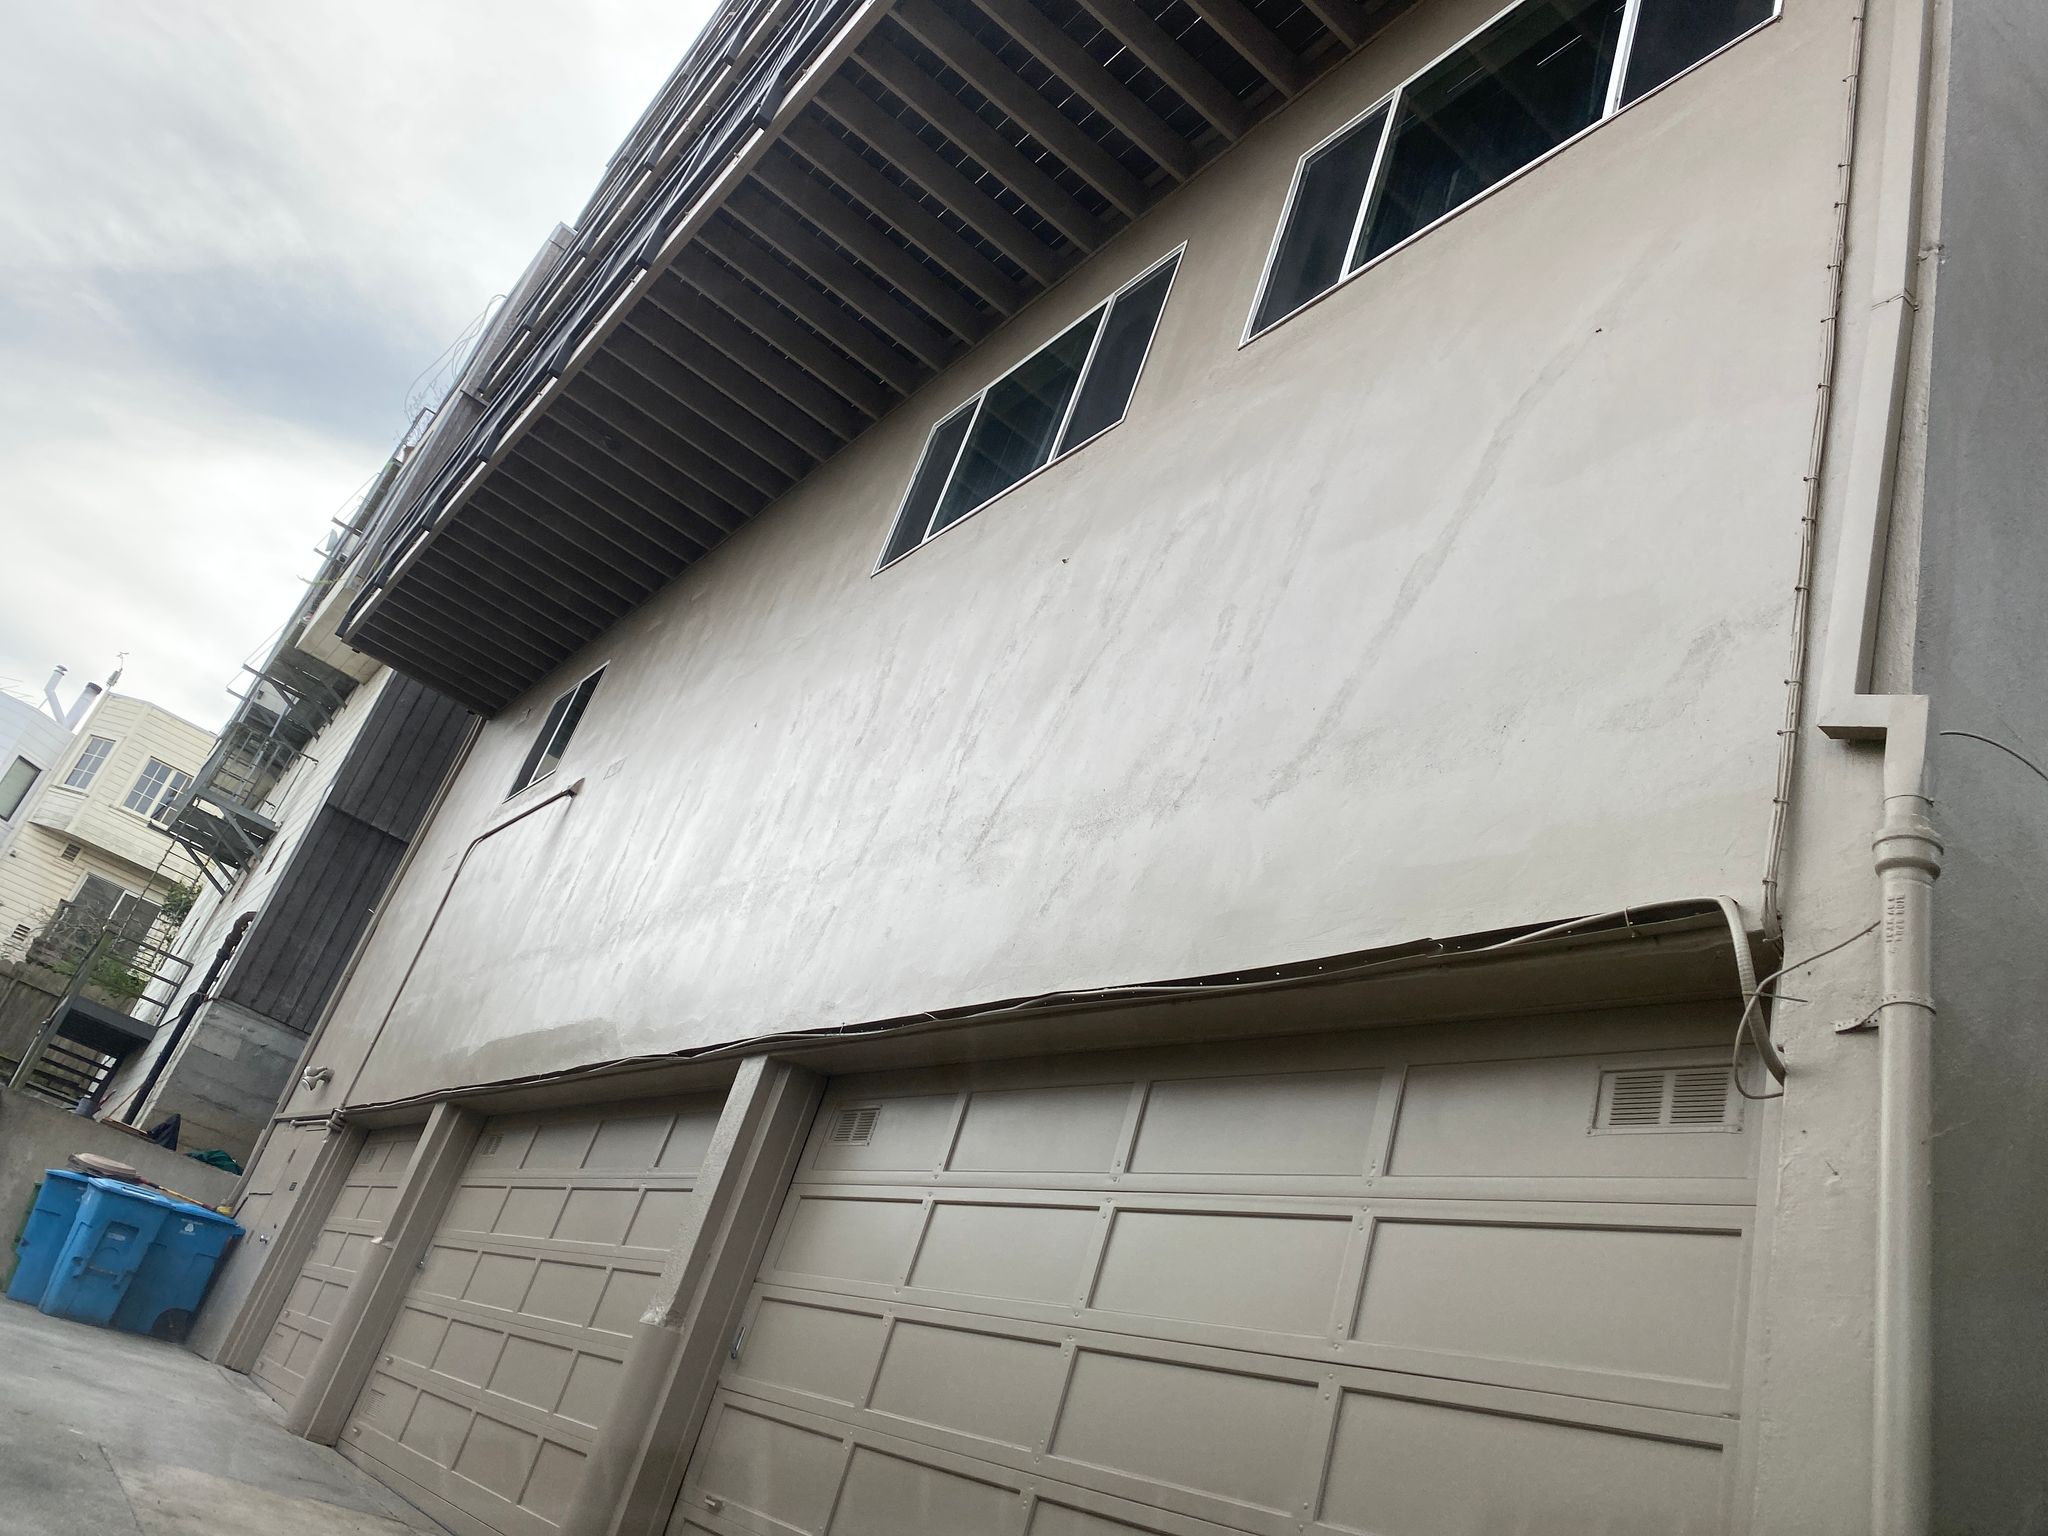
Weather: snowy
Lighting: day
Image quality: good
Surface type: walking surface
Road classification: steps, residential
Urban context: urban centre
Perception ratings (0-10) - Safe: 2.21, Lively: 1.66, Beautiful: 1.94, Boring: 7.28, Depressing: 8.98, Wealthy: 0.37